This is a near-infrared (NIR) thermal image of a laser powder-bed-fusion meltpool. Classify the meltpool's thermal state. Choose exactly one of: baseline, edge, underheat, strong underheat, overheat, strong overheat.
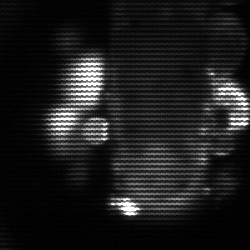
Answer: strong underheat